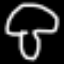
Label: mushroom